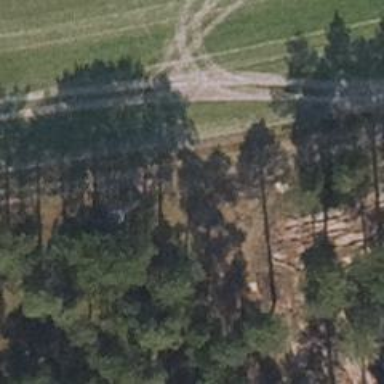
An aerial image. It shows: Dirt track road.